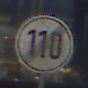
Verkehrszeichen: EndeGeschwindigkeit110
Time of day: Night
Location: Outdoor (Urban)
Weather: PartlyCloudy
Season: NotSpecified
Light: Artificial